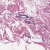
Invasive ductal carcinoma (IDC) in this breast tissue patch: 0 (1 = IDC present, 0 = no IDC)